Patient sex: M
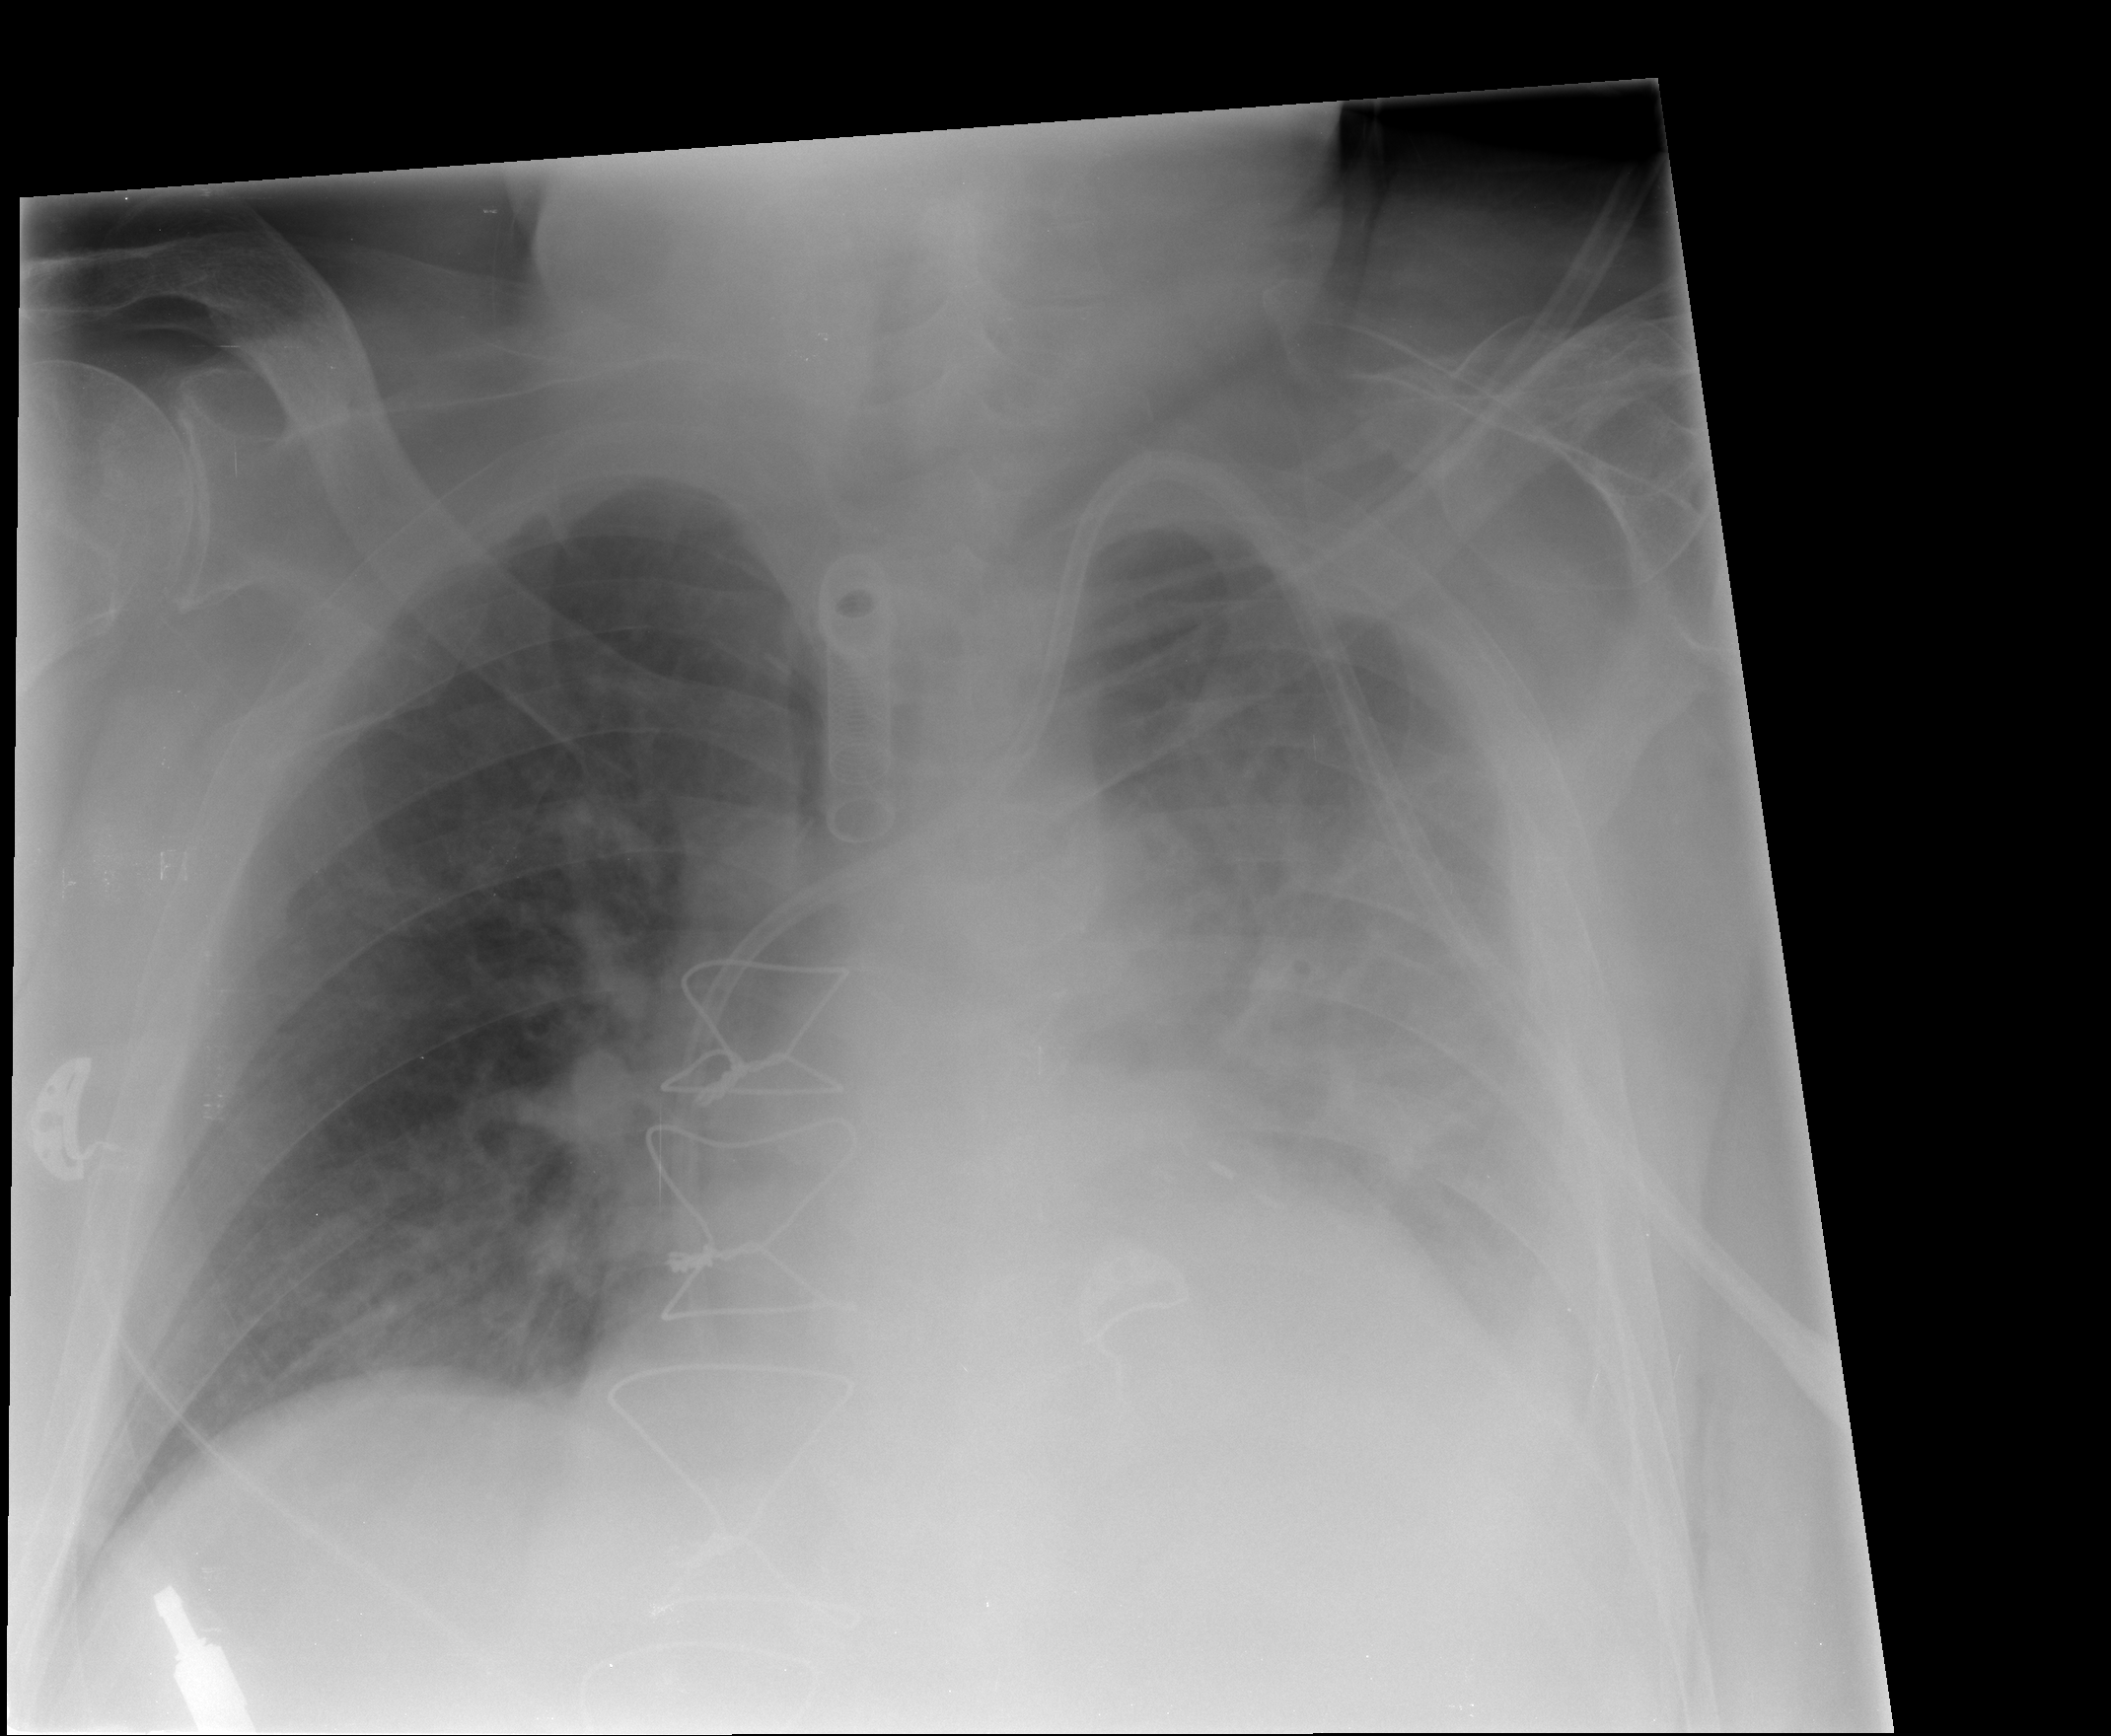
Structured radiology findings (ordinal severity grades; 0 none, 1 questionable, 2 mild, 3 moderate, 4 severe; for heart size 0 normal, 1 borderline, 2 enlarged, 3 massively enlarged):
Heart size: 2
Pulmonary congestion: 2
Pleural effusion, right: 1
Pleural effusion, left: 2
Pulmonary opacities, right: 0
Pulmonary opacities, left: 2
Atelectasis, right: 2
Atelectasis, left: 2